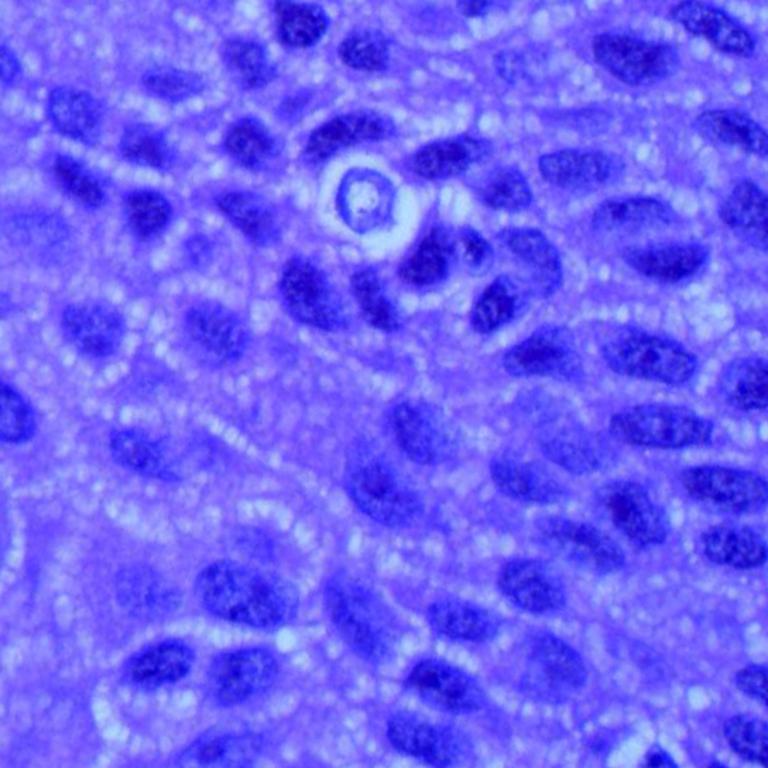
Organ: lung
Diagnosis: squamous carcinomas